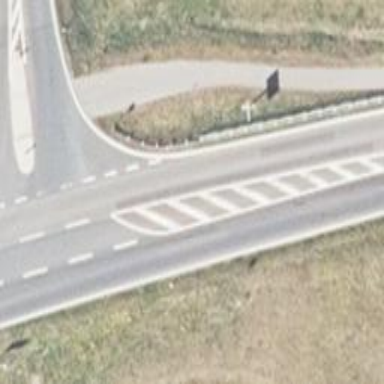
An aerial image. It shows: Asphalt road classified as primary highway.